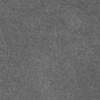
Label: dusty